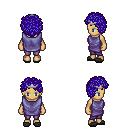
a pixel art fantasy rpg character, female body template, human, tanned skin, chain tabard jacket, magenta pants, blue curly afro hairstyle, silver tiara, gray slippers, four views (front, back, left, right), 2x2 character sprite sheet, small pixel art, hard edges, no anti-aliasing